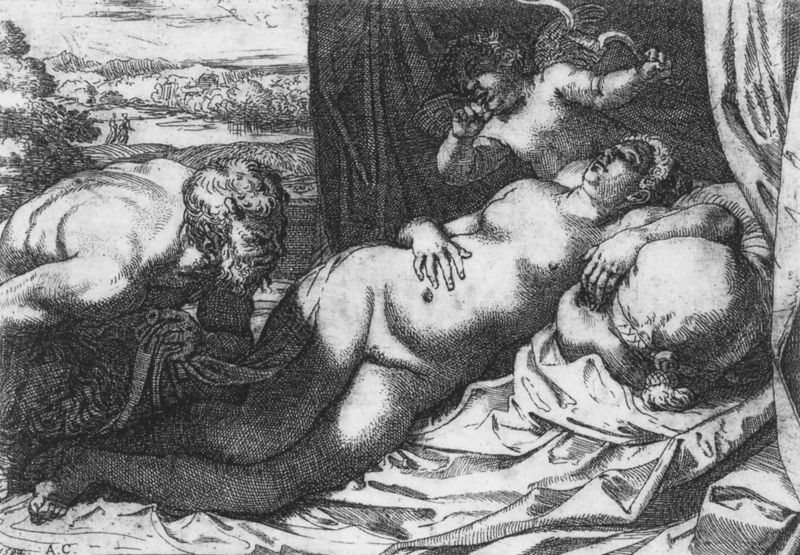
Titel: Jupiter und Antiope
Künstler: Annibale Carracci
Institution: London, British Museum
Schlagwörter: akt, baum, berg, himmel, mann, nackt, wasser, bäume, fluss, landschaft, see, ufer, frau, zeichnung, tuch, bart, falten, tod, herr, horn, signatur, vorhang, bach, natur, gehen, gewand, decke, kind, paar, engel, putto, aussicht, liegen, schlafen, bogen, beobachten, berge, grafik, graphik, strom, kissen, bett, bauch, laken, liegend, liegende, druck, druckgraphik, druckgrafik, monogramm, radierung, stich, verführung, venus, hörner, jupiter, kupferstich, pfeil, landschaftsausblick, maar, graphk, susanna, mose, ehebruch, danae, a, c, 1550, ac